Question: '''
knitr::kable(pen_financials_matrix,
align = c("l", "l", "c", "c", "c", "c"),
caption = "Financial Report (Sorted by Pen Number)")%>%
kable_styling(bootstrap_options = "striped")
'''
Using this code (see below for the definition of 'pen_financials_matrix') I've created this table:

'pen_financial_matrix' is a data frame that holds columns of values for each pen given. In the picture you can see that there are 9 different pens listed, but this number could change based off the data given.
I am trying to change the text color for certain rows to red or green. For example "Total IOFC" should be green when greater than 0 and red when less.
I understand how to color columns using 'column_spec()' but I don't know how reference values in a row.
'''
dput(pen_financials_matrix)
structure(list(Variables = c("Pen Milk Income", "Pen Feed Cost",
"Feed Efficiency", "Nitrogen Efficiency", "Feed Saved or Wasted",
"Feed Cost / Cwt of Milk", "Total IOFC"), Units = c("$/day",
"$/day", "NE Milk / NE Feed,%", "Milk N / Feed N, %", "$/pen/day",
"(Pen Feed$/Pen milk) * 100", "Milk Income - Feed Cost"), '1' = c("96.48",
"72", "1.27", "22.88", "0.798", "78.64", "24.48"), '2' = c("3440.41",
"1672", "1.95", "31.24", "0.761", "51.21", "1768.41"), '3' = c("1199.66",
"664", "1.71", "26.92", "0.093", "58.33", "535.66"), '4' = c("1638.10",
"888", "1.75", "29.94", "0.794", "57.12", "750.10"), '5' = c("1155.19",
"808", "1.36", "24.59", "0.380", "73.71", "347.19"), '7' = c("407.65",
"312", "1.24", "23.48", "0.505", "80.65", "95.65"), '78' = c("171.45",
"120", "1.36", "25.10", "0.426", "73.75", "51.45"), '88' = c("763.56",
"456", "1.59", "27.76", "0.223", "62.93", "307.56"), '98' = c("763.56",
"456", "1.59", "27.76", "0.223", "62.93", "307.56")), class = "data.frame", row.names = c(NA,
-7L))
'''
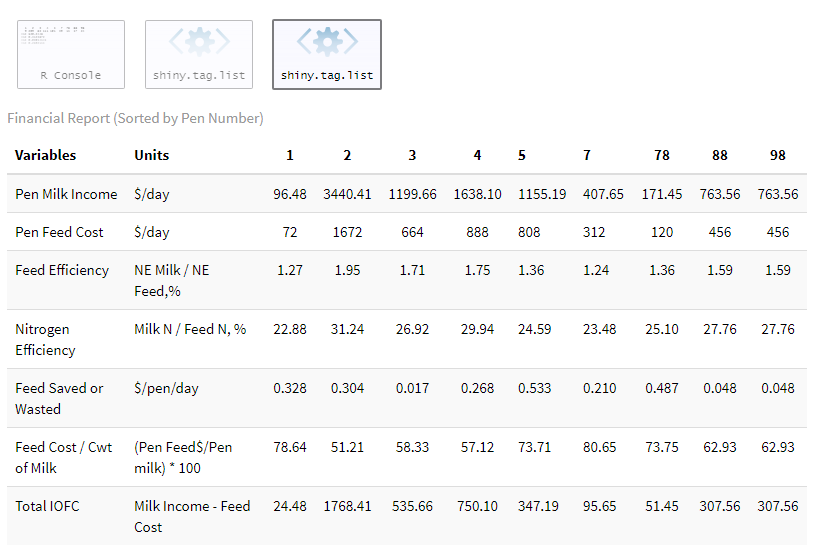
Answer: The central function to use here is <URL>, which "is designed to be used before the data.frame gets into the 'kable' function". As I could not figure out another way to use this in a "tidy" pipeline, I suggest using the following wrapper function:
'''
conditionalColor <- function(x, row, columnOffset, threshold, colorLarger, colorElse) {
x[row, (columnOffset+1):ncol(x)] <- cell_spec(
x[row, (columnOffset+1):ncol(x)],
color = ifelse(as.numeric(x[row, (columnOffset+1):ncol(x)]) < threshold,
colorLarger,
colorElse))
return(x)
}
'''
This colors the text in all cells of one 'row' of 'x', conditional on the cell values being larger ('colorLarger') than 'threshold' or not ('colorElse'), ignoring columns up to 'columnOffset'.
Note that 'cell_spec' adds markup to the data. Therefore, set 'escape = FALSE' in 'kable'.
---
with the object 'pen_financials_matrix' as defined in the question: Highlight cells in the row "Total IOFC" (green if > 100, red otherwise):
'''
conditionalColor(pen_financials_matrix,
row = which(pen_financials_matrix[ , 1] == "Total IOFC"),
columnOffset = 2,
threshold = 100, colorLarger = "green", colorElse = "red") %>%
knitr::kable(escape = FALSE) %>%
kable_styling(bootstrap_options = "striped")
'''
<URL>
In general, I think this would be easier if the data was transposed such that the variables are in columns instead of rows. Then <URL> could be feasible.